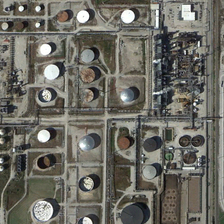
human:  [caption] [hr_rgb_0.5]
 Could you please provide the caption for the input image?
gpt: many storage tanks are surrounded by many things .

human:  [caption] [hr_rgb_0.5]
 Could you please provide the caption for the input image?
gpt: many storage tanks are surrounded by many things .

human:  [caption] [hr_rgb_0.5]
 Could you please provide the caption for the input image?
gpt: many storage tanks are surrounded by many things .

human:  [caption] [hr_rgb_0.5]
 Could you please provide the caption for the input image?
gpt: many storage tanks are surrounded by many things .

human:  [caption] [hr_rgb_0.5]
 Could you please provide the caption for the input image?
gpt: many storage tanks are surrounded by many things .